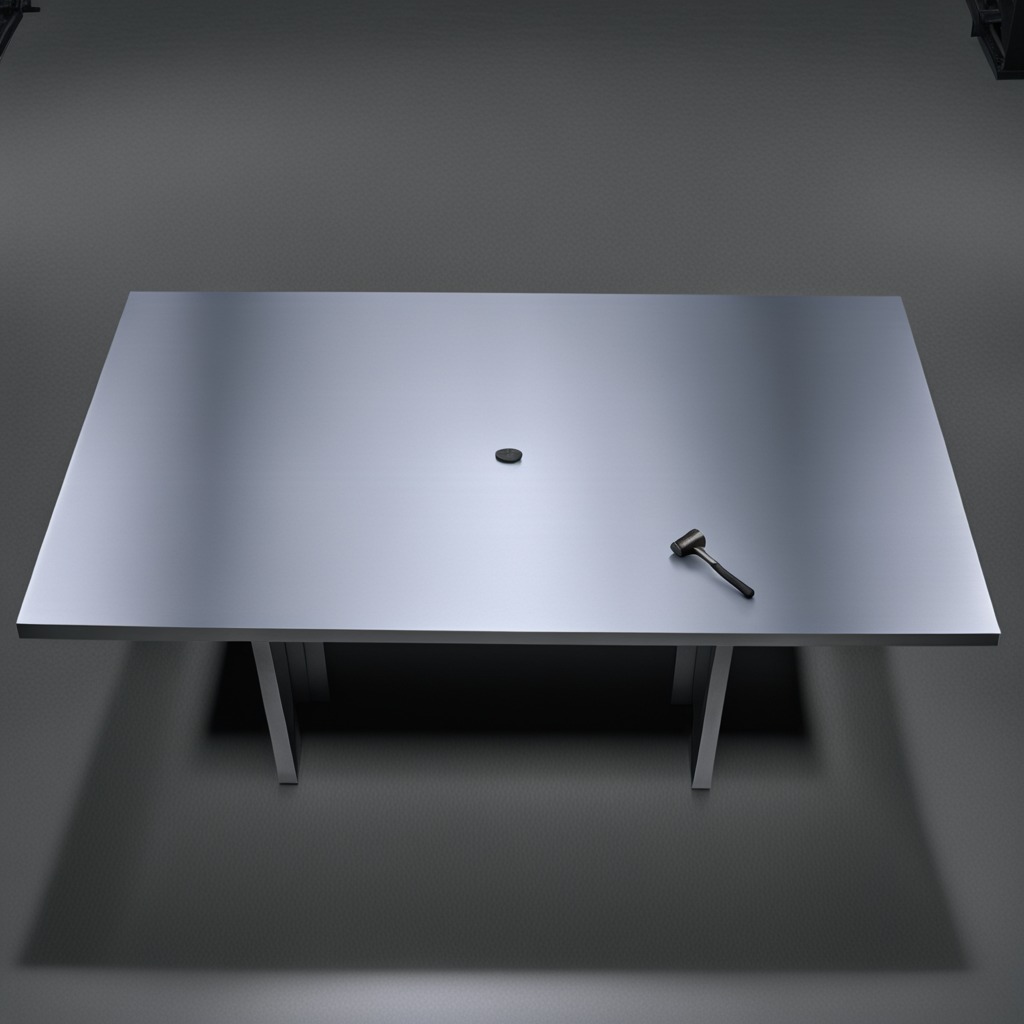
A hammer is lying on the tabletop.